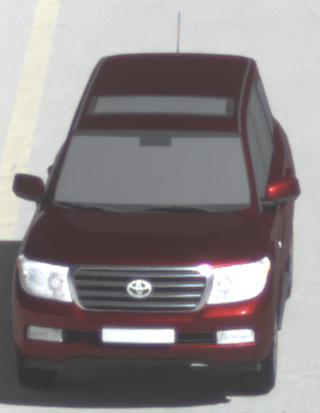
Make: Toyota
Model: Land Cruiser V8 4.7
Detailed model: Land Cruiser V8 (J20)
Model produced from: 2008/03
Model produced until: 2009/11
Doors: 5
Color: red
Road condition: dry road
Daytime: morning or afternoon
Contrast: high contrast